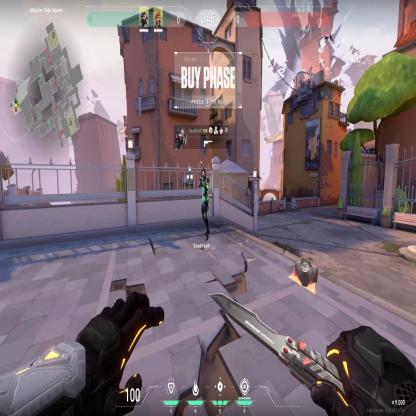
Label: dropped spike ; teammate